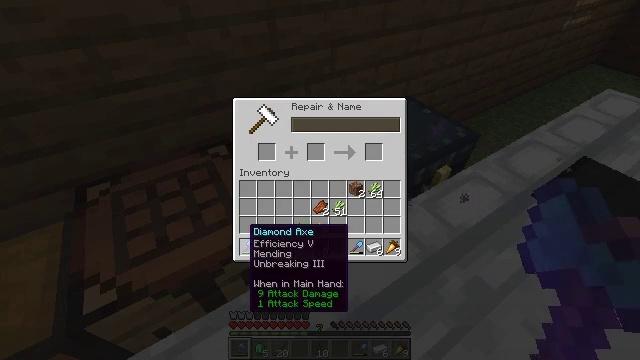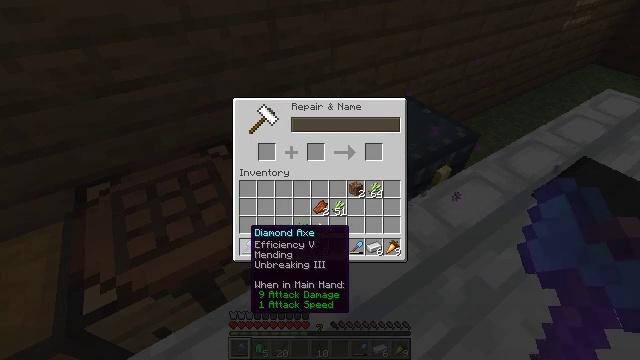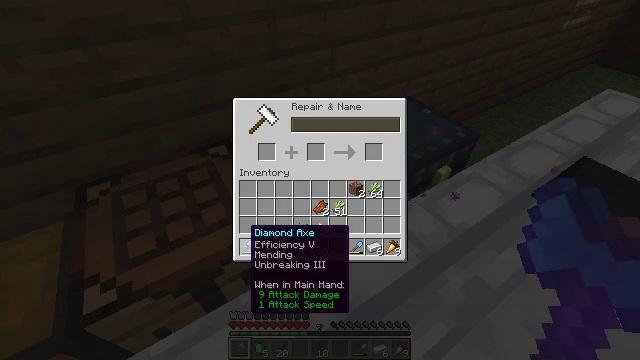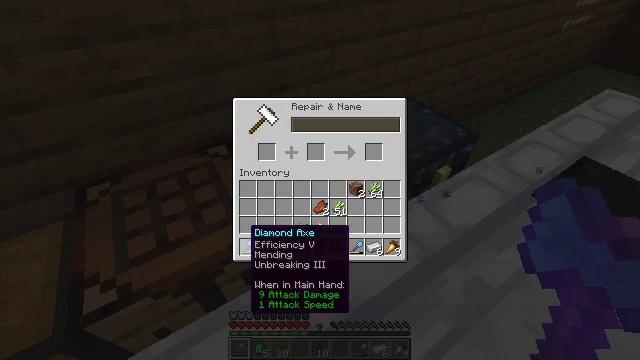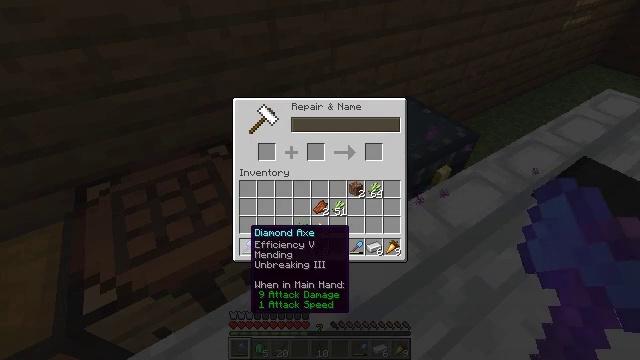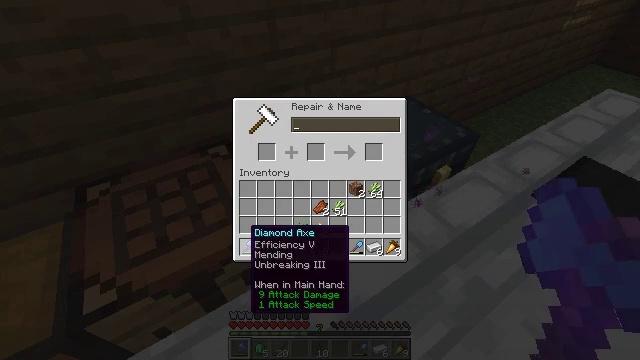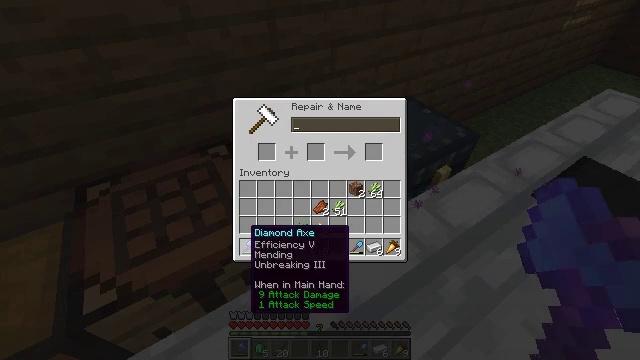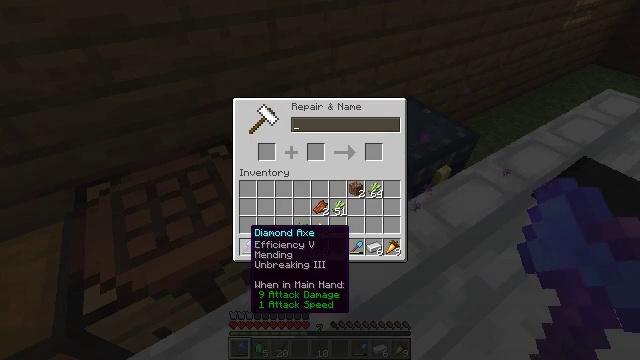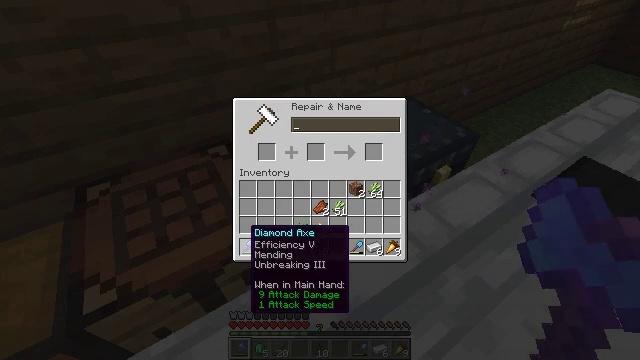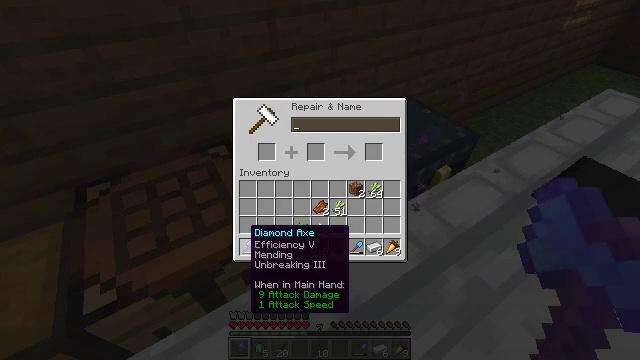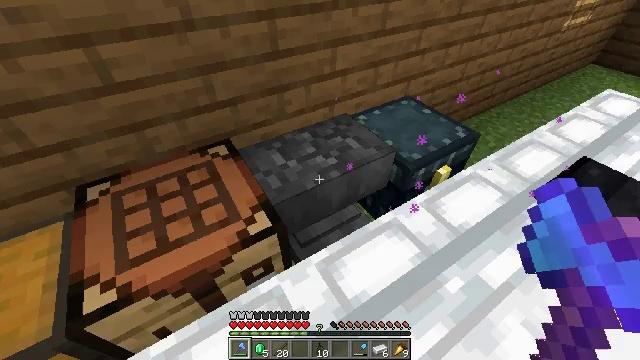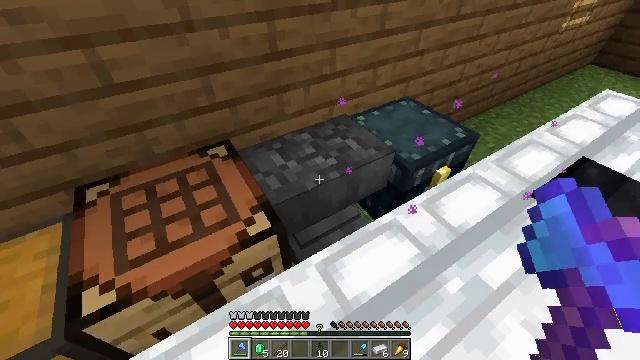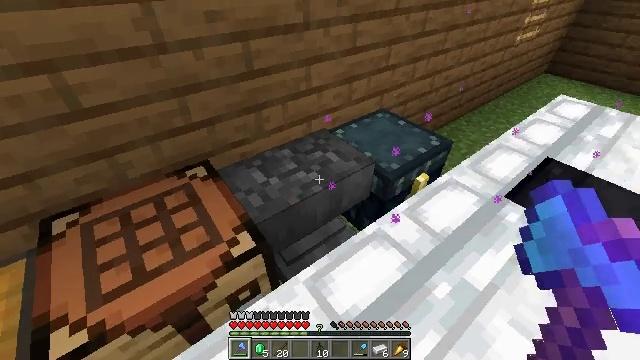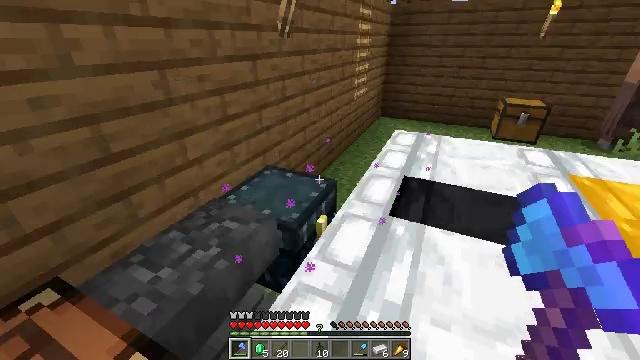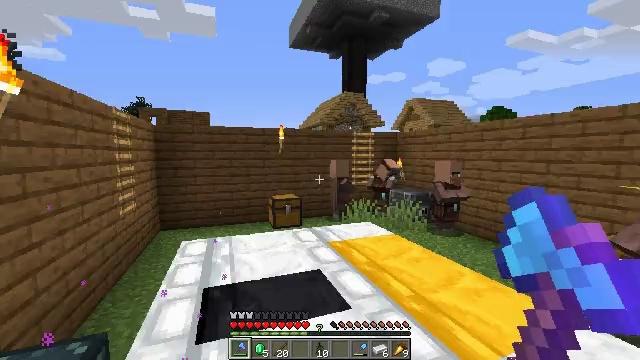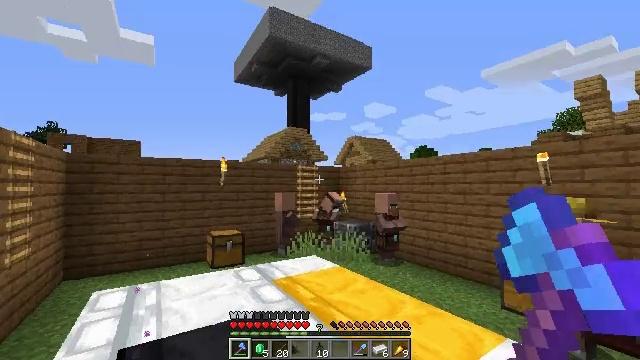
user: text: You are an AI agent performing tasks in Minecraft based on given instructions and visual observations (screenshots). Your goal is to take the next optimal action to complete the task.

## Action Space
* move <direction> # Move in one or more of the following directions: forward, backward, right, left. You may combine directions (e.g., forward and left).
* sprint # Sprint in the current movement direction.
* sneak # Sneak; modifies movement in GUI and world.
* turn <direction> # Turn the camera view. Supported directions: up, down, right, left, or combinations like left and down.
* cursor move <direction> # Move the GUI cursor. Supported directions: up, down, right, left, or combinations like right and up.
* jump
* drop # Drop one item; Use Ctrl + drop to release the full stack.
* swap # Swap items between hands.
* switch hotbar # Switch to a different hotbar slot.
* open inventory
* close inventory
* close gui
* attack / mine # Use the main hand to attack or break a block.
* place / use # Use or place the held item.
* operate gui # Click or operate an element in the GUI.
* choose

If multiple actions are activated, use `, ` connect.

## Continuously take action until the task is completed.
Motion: motion action
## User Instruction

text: Gather the shulker box for storage.
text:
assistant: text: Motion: no_op
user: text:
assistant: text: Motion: no_op
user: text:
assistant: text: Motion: no_op
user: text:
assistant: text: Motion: no_op
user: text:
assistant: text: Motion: no_op
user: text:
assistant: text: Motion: no_op
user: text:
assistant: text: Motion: no_op
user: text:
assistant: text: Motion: no_op
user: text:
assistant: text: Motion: no_op
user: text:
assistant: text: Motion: no_op
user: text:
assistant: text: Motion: close gui
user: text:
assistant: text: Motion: turn right and up, open inventory
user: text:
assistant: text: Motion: turn right and up
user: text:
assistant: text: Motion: turn right and up
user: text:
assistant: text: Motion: turn right and up
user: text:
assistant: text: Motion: move back
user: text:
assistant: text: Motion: move back
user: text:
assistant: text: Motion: move back
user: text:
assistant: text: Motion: move back, turn right
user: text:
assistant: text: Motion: turn right and down
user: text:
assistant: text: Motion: turn right and down
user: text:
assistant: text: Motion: turn right and down
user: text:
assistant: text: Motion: turn right and down
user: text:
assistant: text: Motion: turn right and down
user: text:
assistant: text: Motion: turn up
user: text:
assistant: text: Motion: no_op
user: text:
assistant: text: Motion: move forward
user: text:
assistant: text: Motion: move forward
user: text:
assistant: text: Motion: move forward, turn right and up
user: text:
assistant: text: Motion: move forward, turn right and down